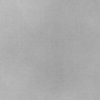
Label: dusty